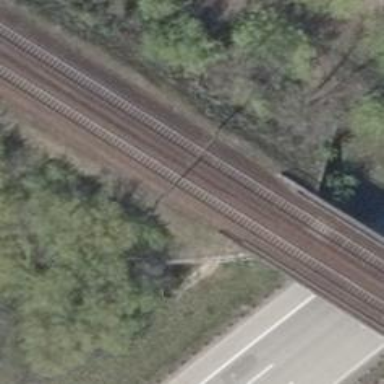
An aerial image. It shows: Bridge over electrified railway with contact lines.